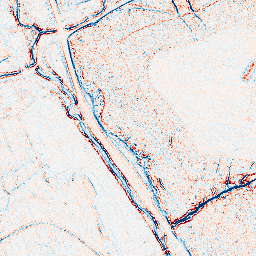
Category: edge_preserving
Decomposition family: bilateral
Decomposition parameters: d: 5
sigma_color: 75
sigma_space: 150
Upsampling method: bspline
Upsampling parameters: scale: 8
Upsampling scale: 8